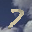
Label: 7